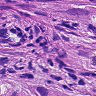
Metastatic tissue present: yes